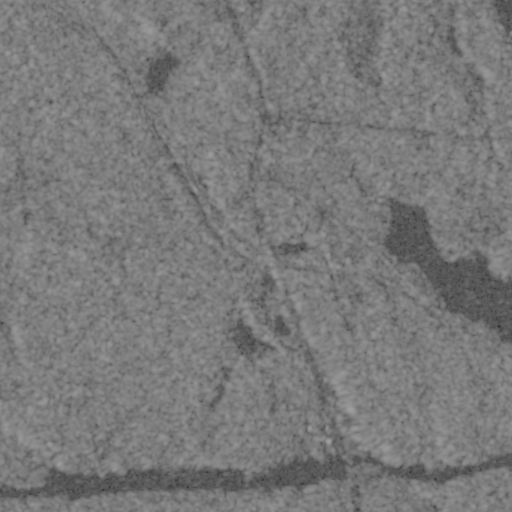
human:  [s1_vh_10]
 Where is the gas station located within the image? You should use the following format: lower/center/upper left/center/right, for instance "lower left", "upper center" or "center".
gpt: The gas station is located in the upper right of the image.
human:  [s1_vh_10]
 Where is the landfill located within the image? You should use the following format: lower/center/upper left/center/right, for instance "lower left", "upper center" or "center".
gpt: The landfill is located in the center of the image.
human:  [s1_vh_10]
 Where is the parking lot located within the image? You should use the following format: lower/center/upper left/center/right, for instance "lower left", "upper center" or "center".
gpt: The parking lot is located in the upper right of the image.
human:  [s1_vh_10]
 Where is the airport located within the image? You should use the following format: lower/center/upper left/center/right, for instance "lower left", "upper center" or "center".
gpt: There is no airport in the image.

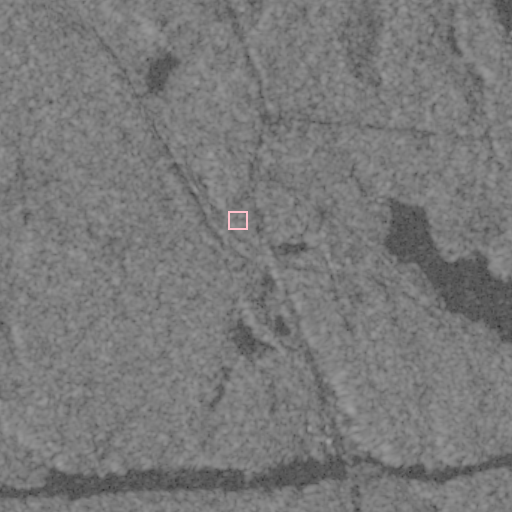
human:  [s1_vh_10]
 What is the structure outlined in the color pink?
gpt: The structure outlined in pink is a landfill.
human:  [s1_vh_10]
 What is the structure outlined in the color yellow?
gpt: There is no yellow outline.